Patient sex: M
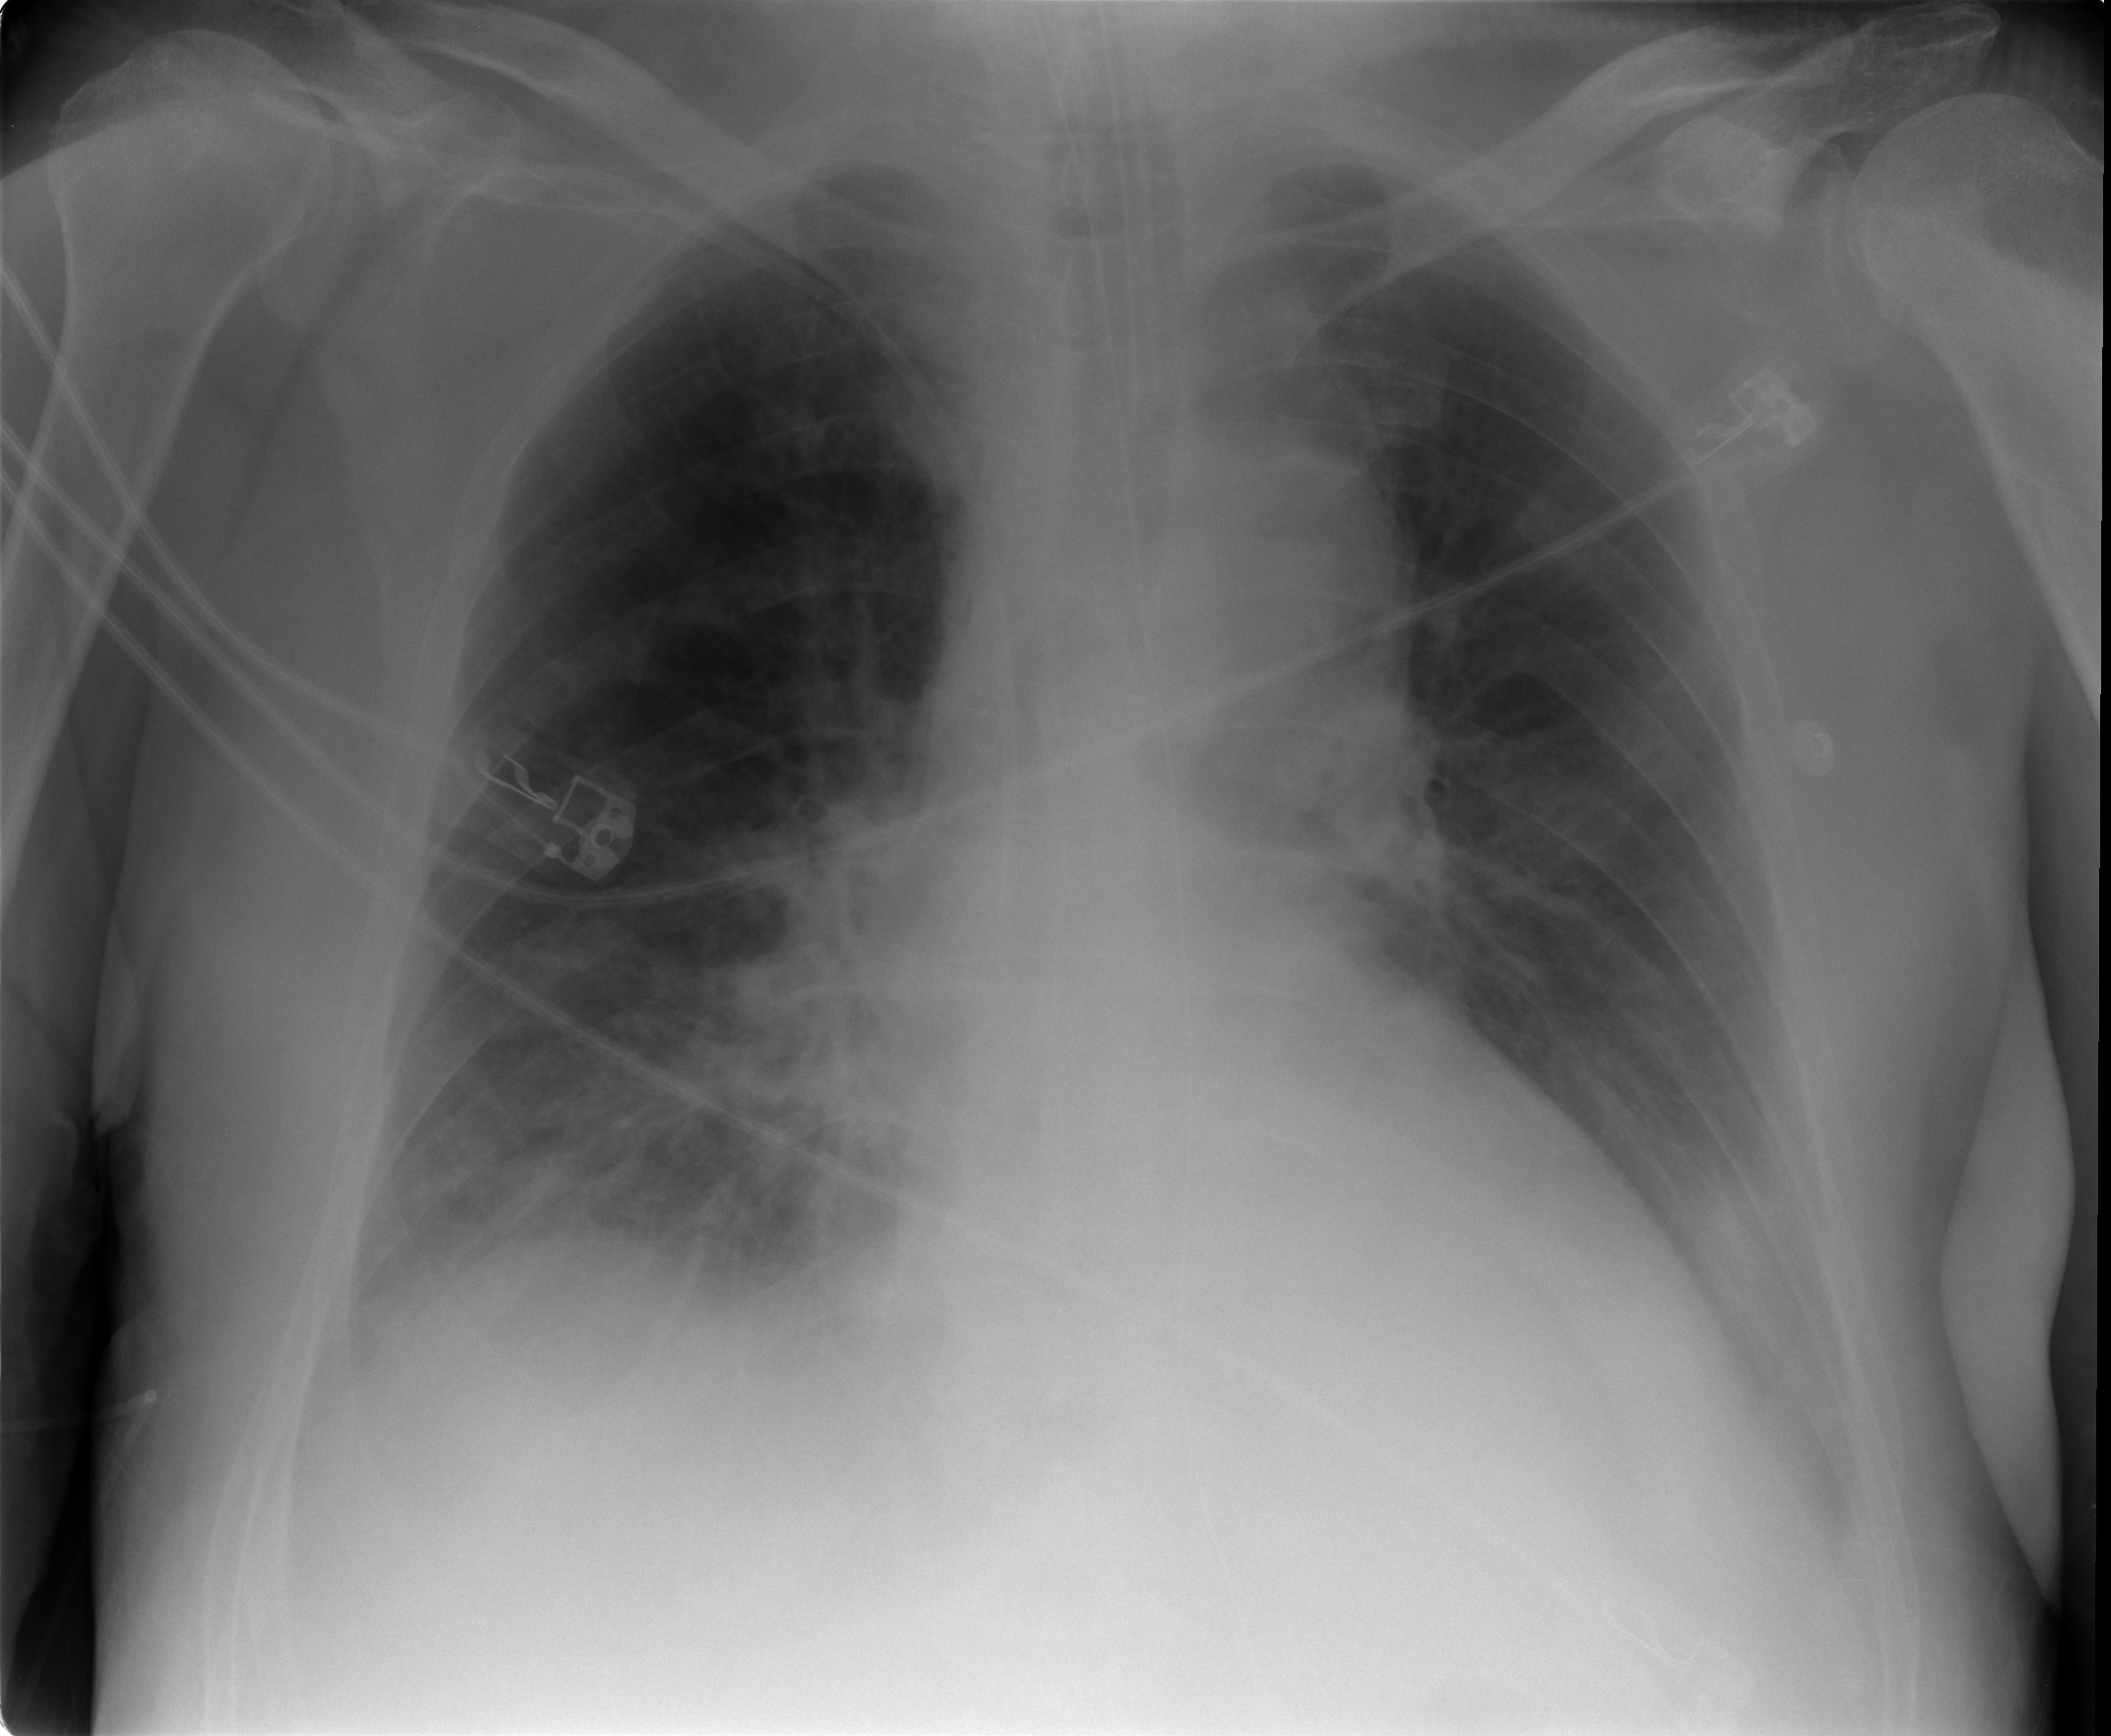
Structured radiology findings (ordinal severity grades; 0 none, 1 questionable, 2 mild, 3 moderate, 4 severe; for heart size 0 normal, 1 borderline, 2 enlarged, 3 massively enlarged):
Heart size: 2
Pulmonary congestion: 2
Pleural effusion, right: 1
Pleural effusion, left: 1
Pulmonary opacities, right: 3
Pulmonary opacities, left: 2
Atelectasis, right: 1
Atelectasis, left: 0